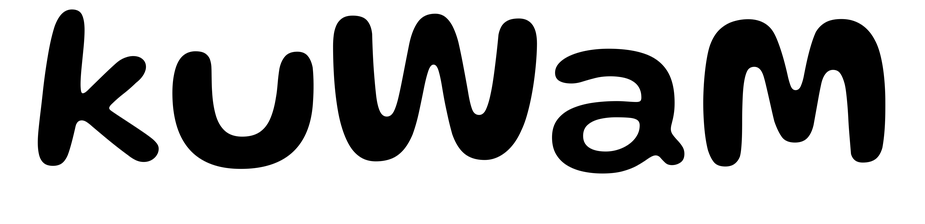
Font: Gluten_Medium